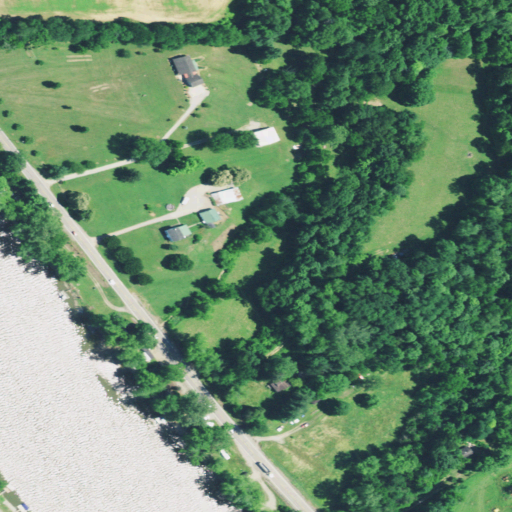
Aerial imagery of valley in Ohio named Sheep Den Hollow containing deciduous forest, pasture, open water, mixed forest, low intensity development, open development, medium intensity development, and cultivated crops